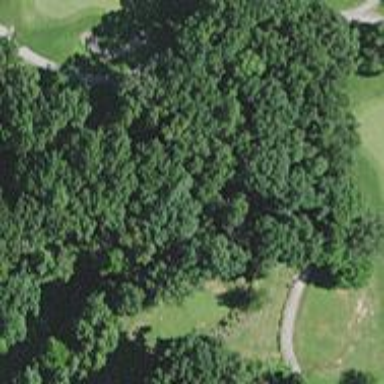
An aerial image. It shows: Service road designated as golf cart path.